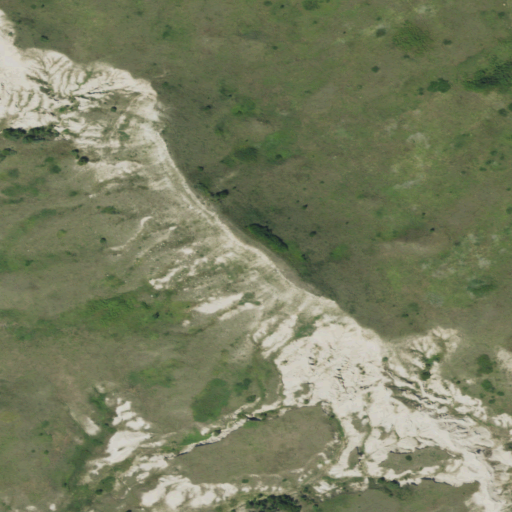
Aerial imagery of mountain in South Dakota named Bus Butte containing grassland and barren land